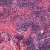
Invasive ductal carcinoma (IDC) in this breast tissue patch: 1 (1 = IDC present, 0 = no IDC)